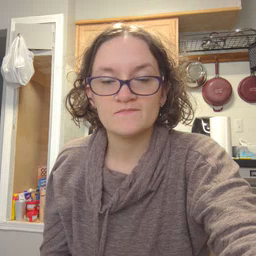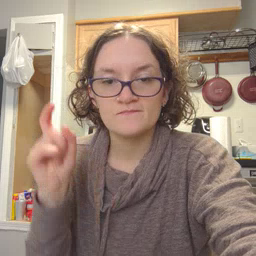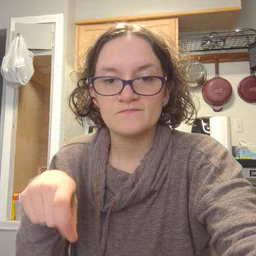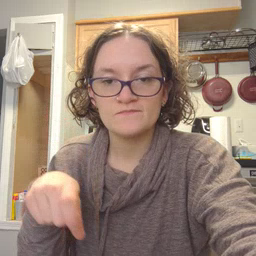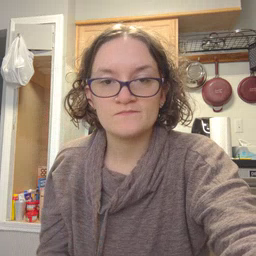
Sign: haveto